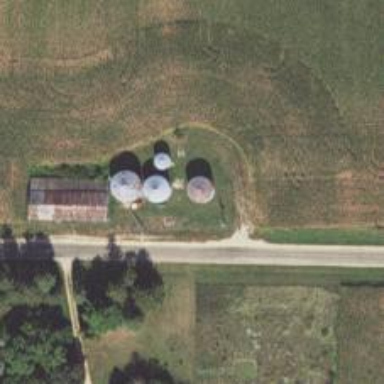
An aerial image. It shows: Silo.